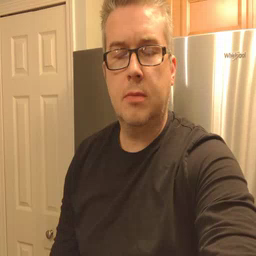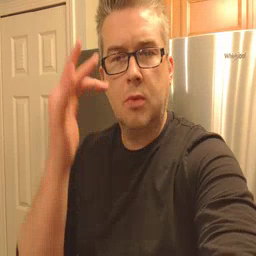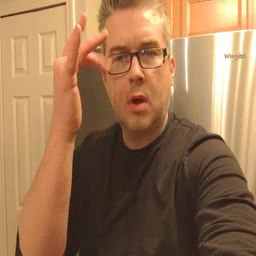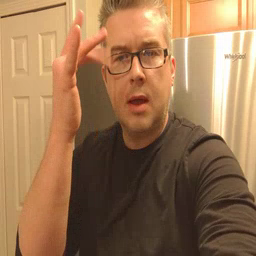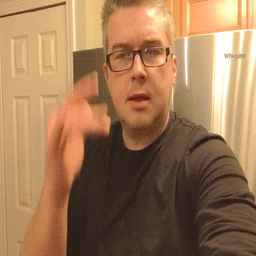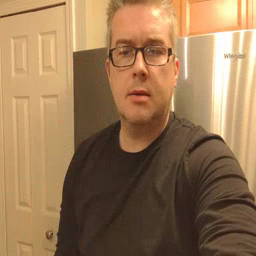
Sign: why